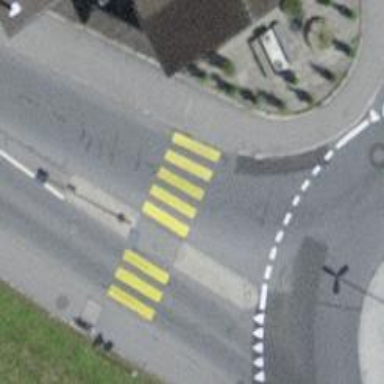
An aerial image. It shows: Kerb barrier.